Question: I'm trying to align a '<div>' with a '<h2>' inside it at the bottom of a parent div. The best way to show you is through code so here's the JSFiddle example: <URL>
As you can see, the 'project-title' div (and the '<h2>' inside it) is aligned to the top of the 'project-header' div. I would like it to sink to the bottom of that div, to look like this:

However if I apply a 'margin-top' to 'project-title' it pushes everything down rather than just that div, and if I apply a padding the black background will cover the image.
What's the most elegant way to accomplish this?
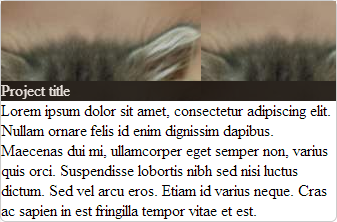
Answer: Since the '.project-title' must be contained within the '.project-header', give the '.project-header' a 'position:relative;' and the '.project-title' a 'position:absolute;'
'''
.project-header {
height: 100px;
position:relative;;
}
.project-title {
background: black;
opacity: 0.75;
position:absolute;
bottom:0px;
left:0px;
right:0px;
}
'''
Check it out <URL>
This way, whether you use a bigger image, or change its position or margin, you'll never have to worry about the title, it will always be positioned where it should be.